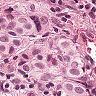
Metastatic tissue present: yes